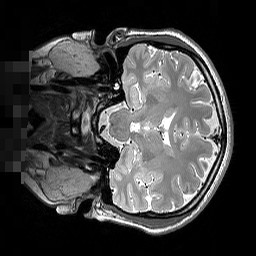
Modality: T2w
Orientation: coronal
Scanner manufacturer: siemens
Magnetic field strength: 3 T
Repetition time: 2.5 s
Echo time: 0.144 s